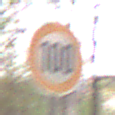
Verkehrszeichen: Geschwindigkeit100
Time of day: Midday
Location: Outdoor (Nature)
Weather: Overcast
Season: NotSpecified
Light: Natural